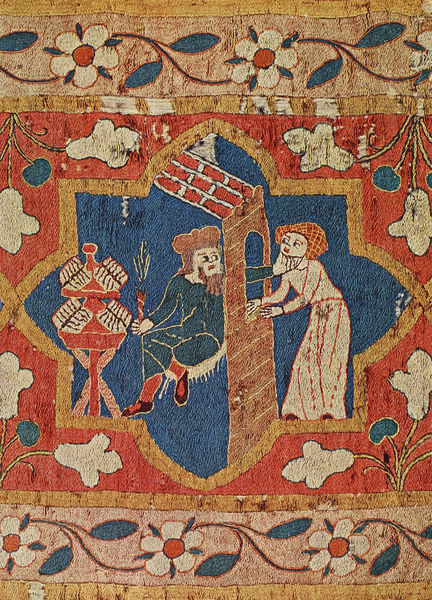
Titel: Maltererteppich
Institution: Freiburg, Augustinermuseum
Schlagwörter: blau, mann, gelb, blumen, fenster, frau, raum, blüten, dach, haus, rot, muster, ornament, teppich, architektur, feld, gold, stickerei, stoff, kinn, krone, ranken, schuhe, mauer, gobelin, detail, ornamente, burg, stern, form, druck, illustration, mittelalter, detaill, blumengirlande, blumenranken, gestickt, textil, wandbehang, geometrie, nauer, zepter, vierpass, sternförmig, buchillustration, buchmalerei, gewoben, blumenband, brautwerbung, knüpferei